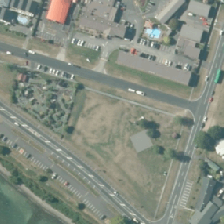
Land cover: urban_parkland